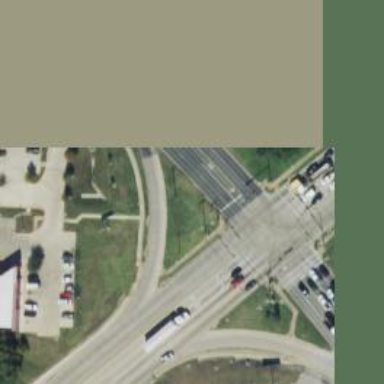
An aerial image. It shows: Trunk link highway.